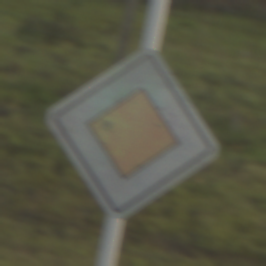
Verkehrszeichen: Vorfahrtsstrasse
Umgebung: Outdoor, Nature
Tageszeit: SunriseSunset
Wetter: PartlyCloudy
Licht: Natural
Jahreszeit: NotSpecified
Kontrast: LowContrast